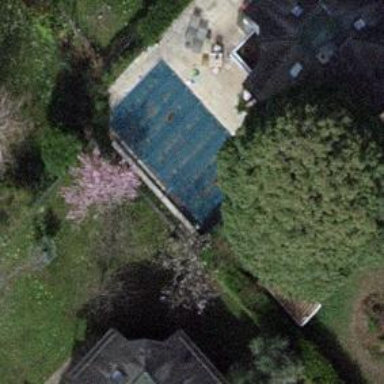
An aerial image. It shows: Swimming pool located in leisure land.